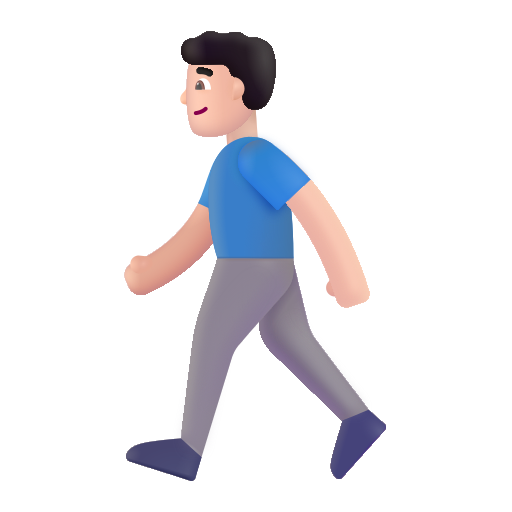
man walking color light